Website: apple
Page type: newsletter-management
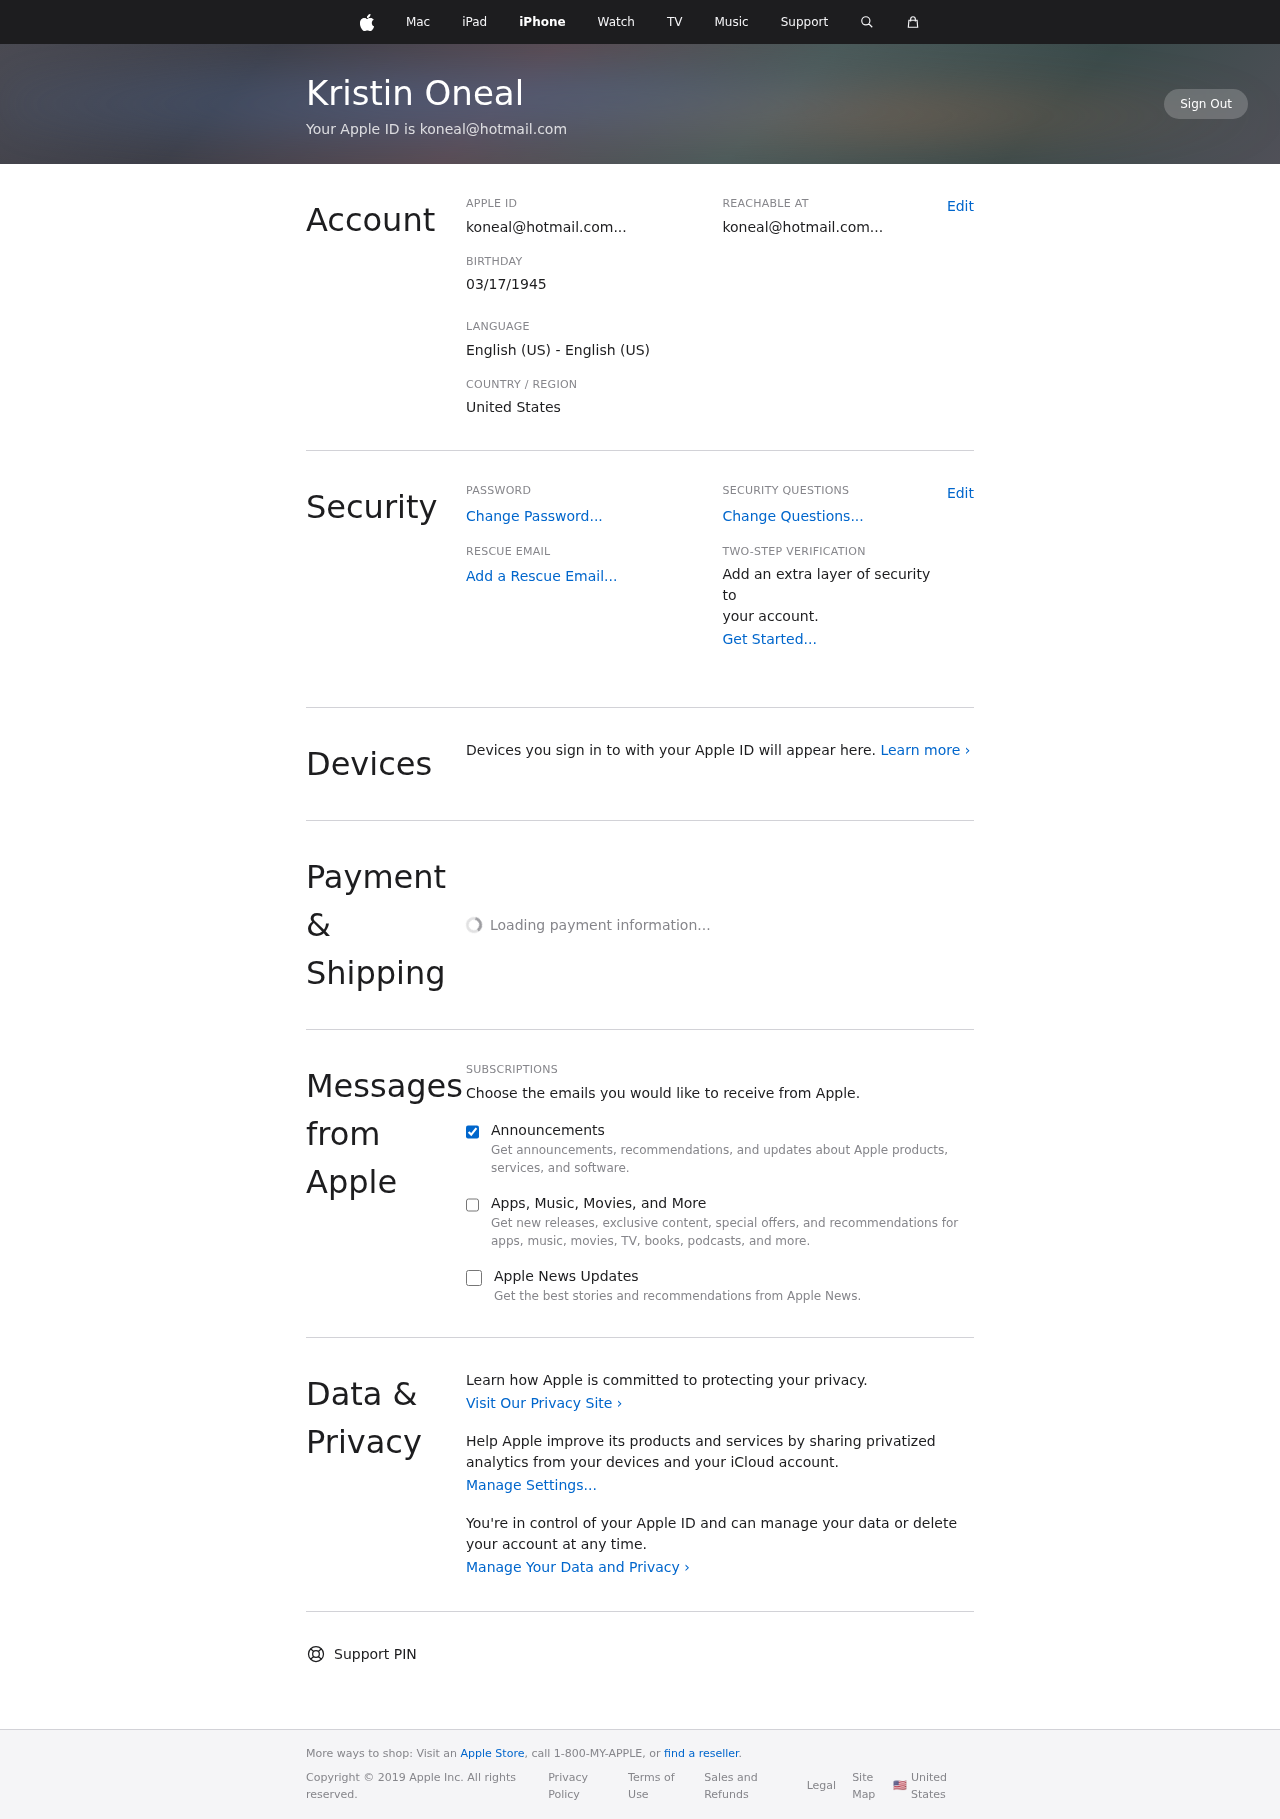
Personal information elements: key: PII_COUNTRY
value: United States
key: PII_DOB
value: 03/17/1945
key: PII_EMAIL
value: koneal@hotmail.com
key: PII_EMAIL
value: koneal@hotmail.com...
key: PII_FULLNAME
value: Kristin Oneal
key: PII_EMAIL2
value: koneal@hotmail.com...